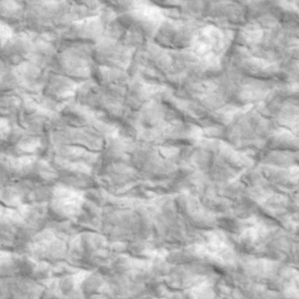
Label: non_frost